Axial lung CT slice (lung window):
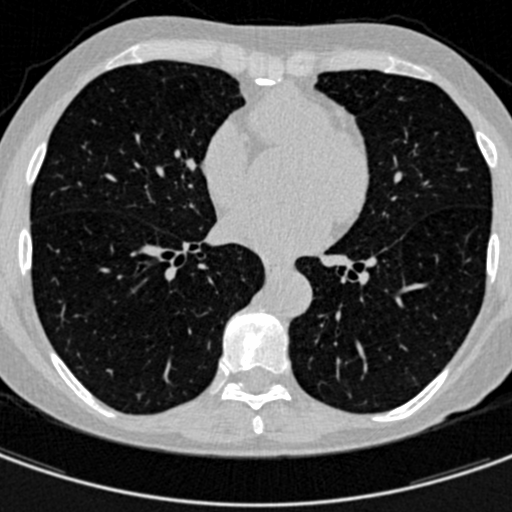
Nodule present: no